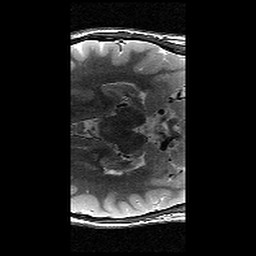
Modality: T2w
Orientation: axial
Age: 13
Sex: male
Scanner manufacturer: siemens
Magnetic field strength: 3 T
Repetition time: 9.23 s
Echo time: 0.067 s